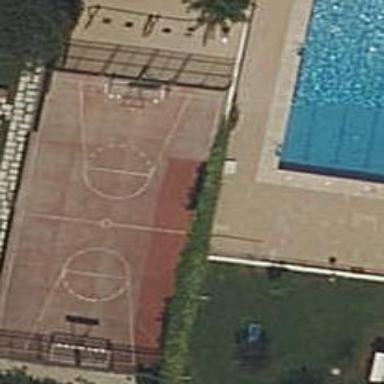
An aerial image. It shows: Basketball court located in leisure land pitch.